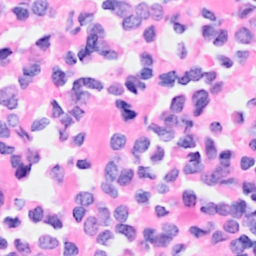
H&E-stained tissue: Breast